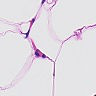
Metastatic tissue present: no